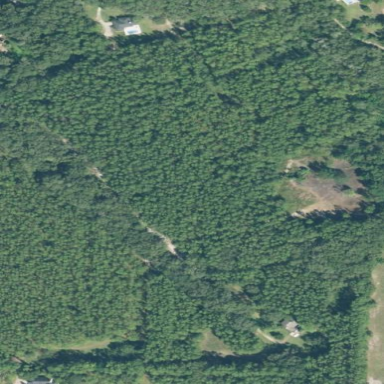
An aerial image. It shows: Forest dominated by needle-leaved trees.